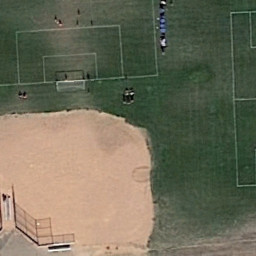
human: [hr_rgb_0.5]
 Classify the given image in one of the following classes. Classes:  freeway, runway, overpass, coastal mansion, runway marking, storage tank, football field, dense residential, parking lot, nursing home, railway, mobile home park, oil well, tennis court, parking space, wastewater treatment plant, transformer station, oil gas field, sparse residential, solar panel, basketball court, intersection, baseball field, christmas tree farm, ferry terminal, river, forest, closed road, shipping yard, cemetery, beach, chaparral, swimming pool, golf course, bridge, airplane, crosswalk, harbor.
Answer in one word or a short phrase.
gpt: baseball field